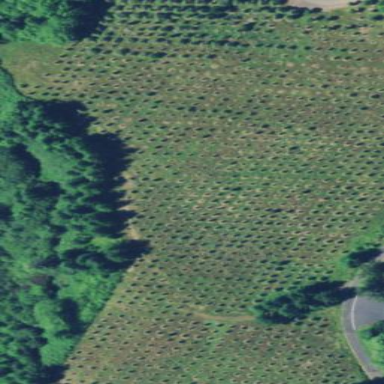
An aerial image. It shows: Plant nursery specializing in growing Christmas trees.